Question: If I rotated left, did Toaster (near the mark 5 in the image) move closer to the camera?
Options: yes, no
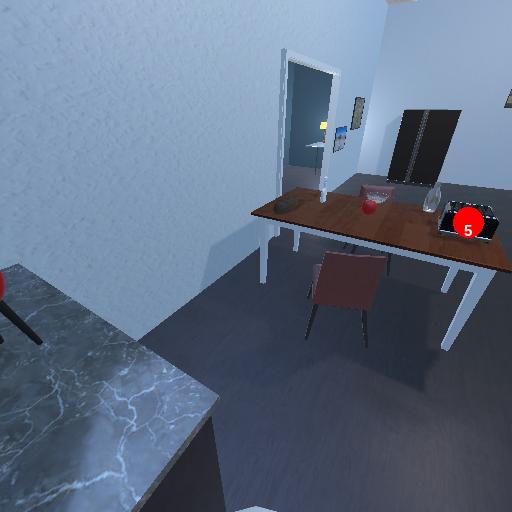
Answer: yes